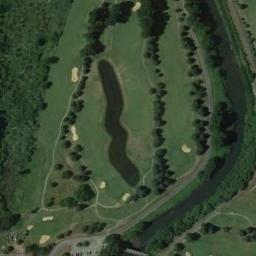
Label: golf_course